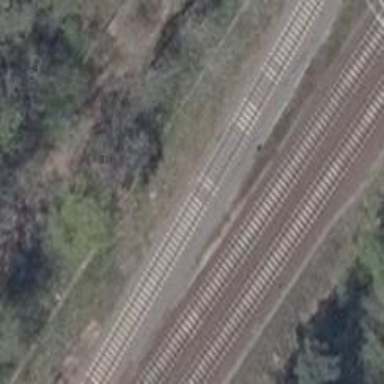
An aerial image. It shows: Railway signal.